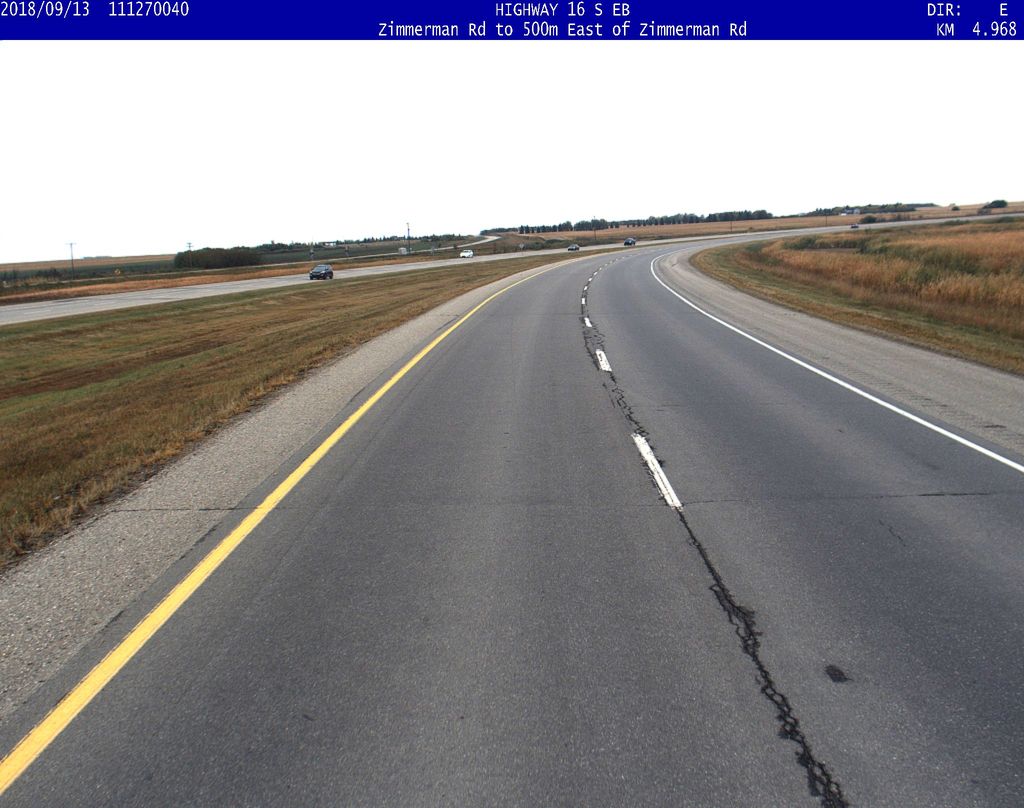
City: saskatoon